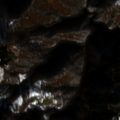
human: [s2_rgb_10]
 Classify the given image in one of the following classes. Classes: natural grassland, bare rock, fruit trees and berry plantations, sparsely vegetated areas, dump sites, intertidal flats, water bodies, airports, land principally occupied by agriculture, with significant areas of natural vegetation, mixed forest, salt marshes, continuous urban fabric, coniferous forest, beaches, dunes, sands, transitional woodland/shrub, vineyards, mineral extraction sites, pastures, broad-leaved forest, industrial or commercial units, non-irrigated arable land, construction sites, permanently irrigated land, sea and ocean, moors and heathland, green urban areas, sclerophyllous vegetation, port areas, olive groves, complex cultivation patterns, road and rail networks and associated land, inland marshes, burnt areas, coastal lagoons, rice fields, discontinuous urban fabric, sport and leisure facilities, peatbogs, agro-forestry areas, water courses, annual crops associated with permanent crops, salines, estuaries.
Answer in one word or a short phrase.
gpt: broad-leaved forest, transitional woodland/shrub